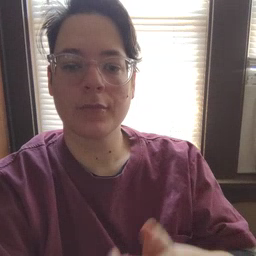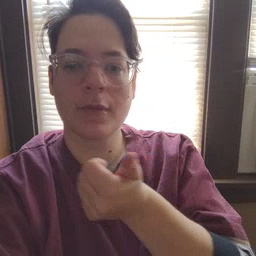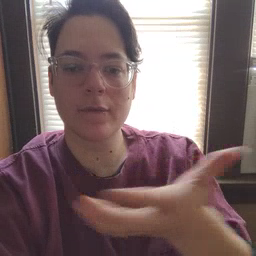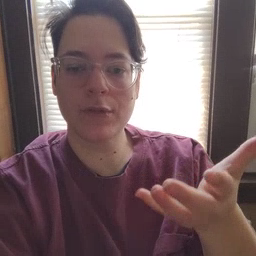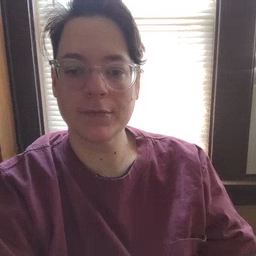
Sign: every